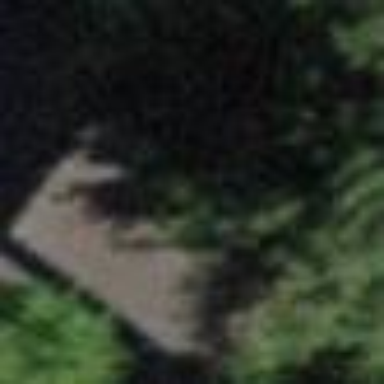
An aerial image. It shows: View of roof of building.